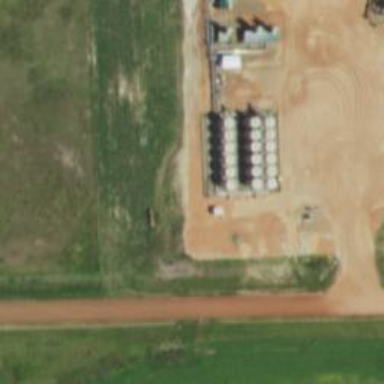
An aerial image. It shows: Storage tank with man-made structure.